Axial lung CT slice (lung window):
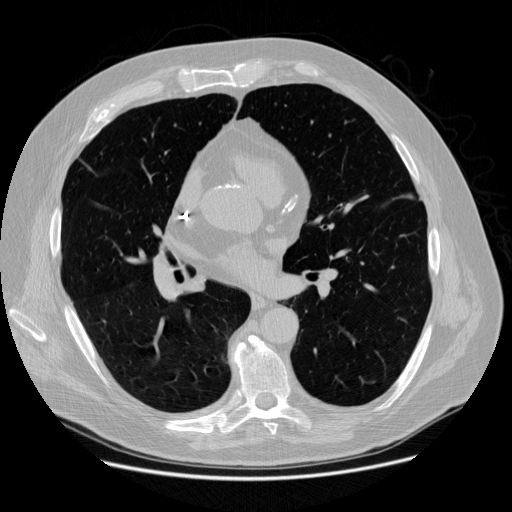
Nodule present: no